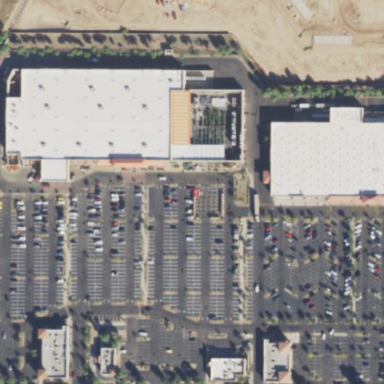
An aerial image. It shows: Retail area.